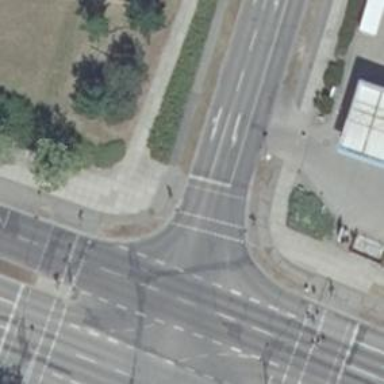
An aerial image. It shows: Road with traffic signals at crossing.